Aerial crown-view tile of a tropical tree (Barro Colorado Island, Panama), acquired 20250616:
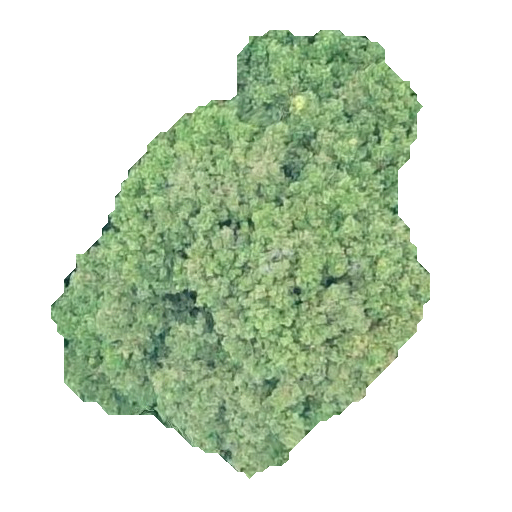
Species: Prioria copaifera
GBIF accepted scientific name: Prioria copaifera
Crown area: 160.635 m²